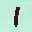
Label: 1